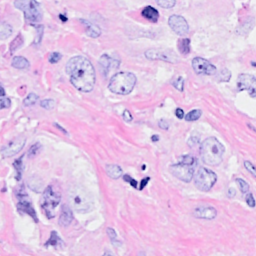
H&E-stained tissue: Breast